Field crop: maize
Growth stage: 2
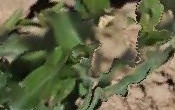
Species: maize